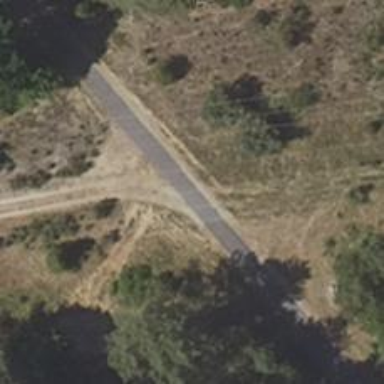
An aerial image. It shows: Asphalt path.